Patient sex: M
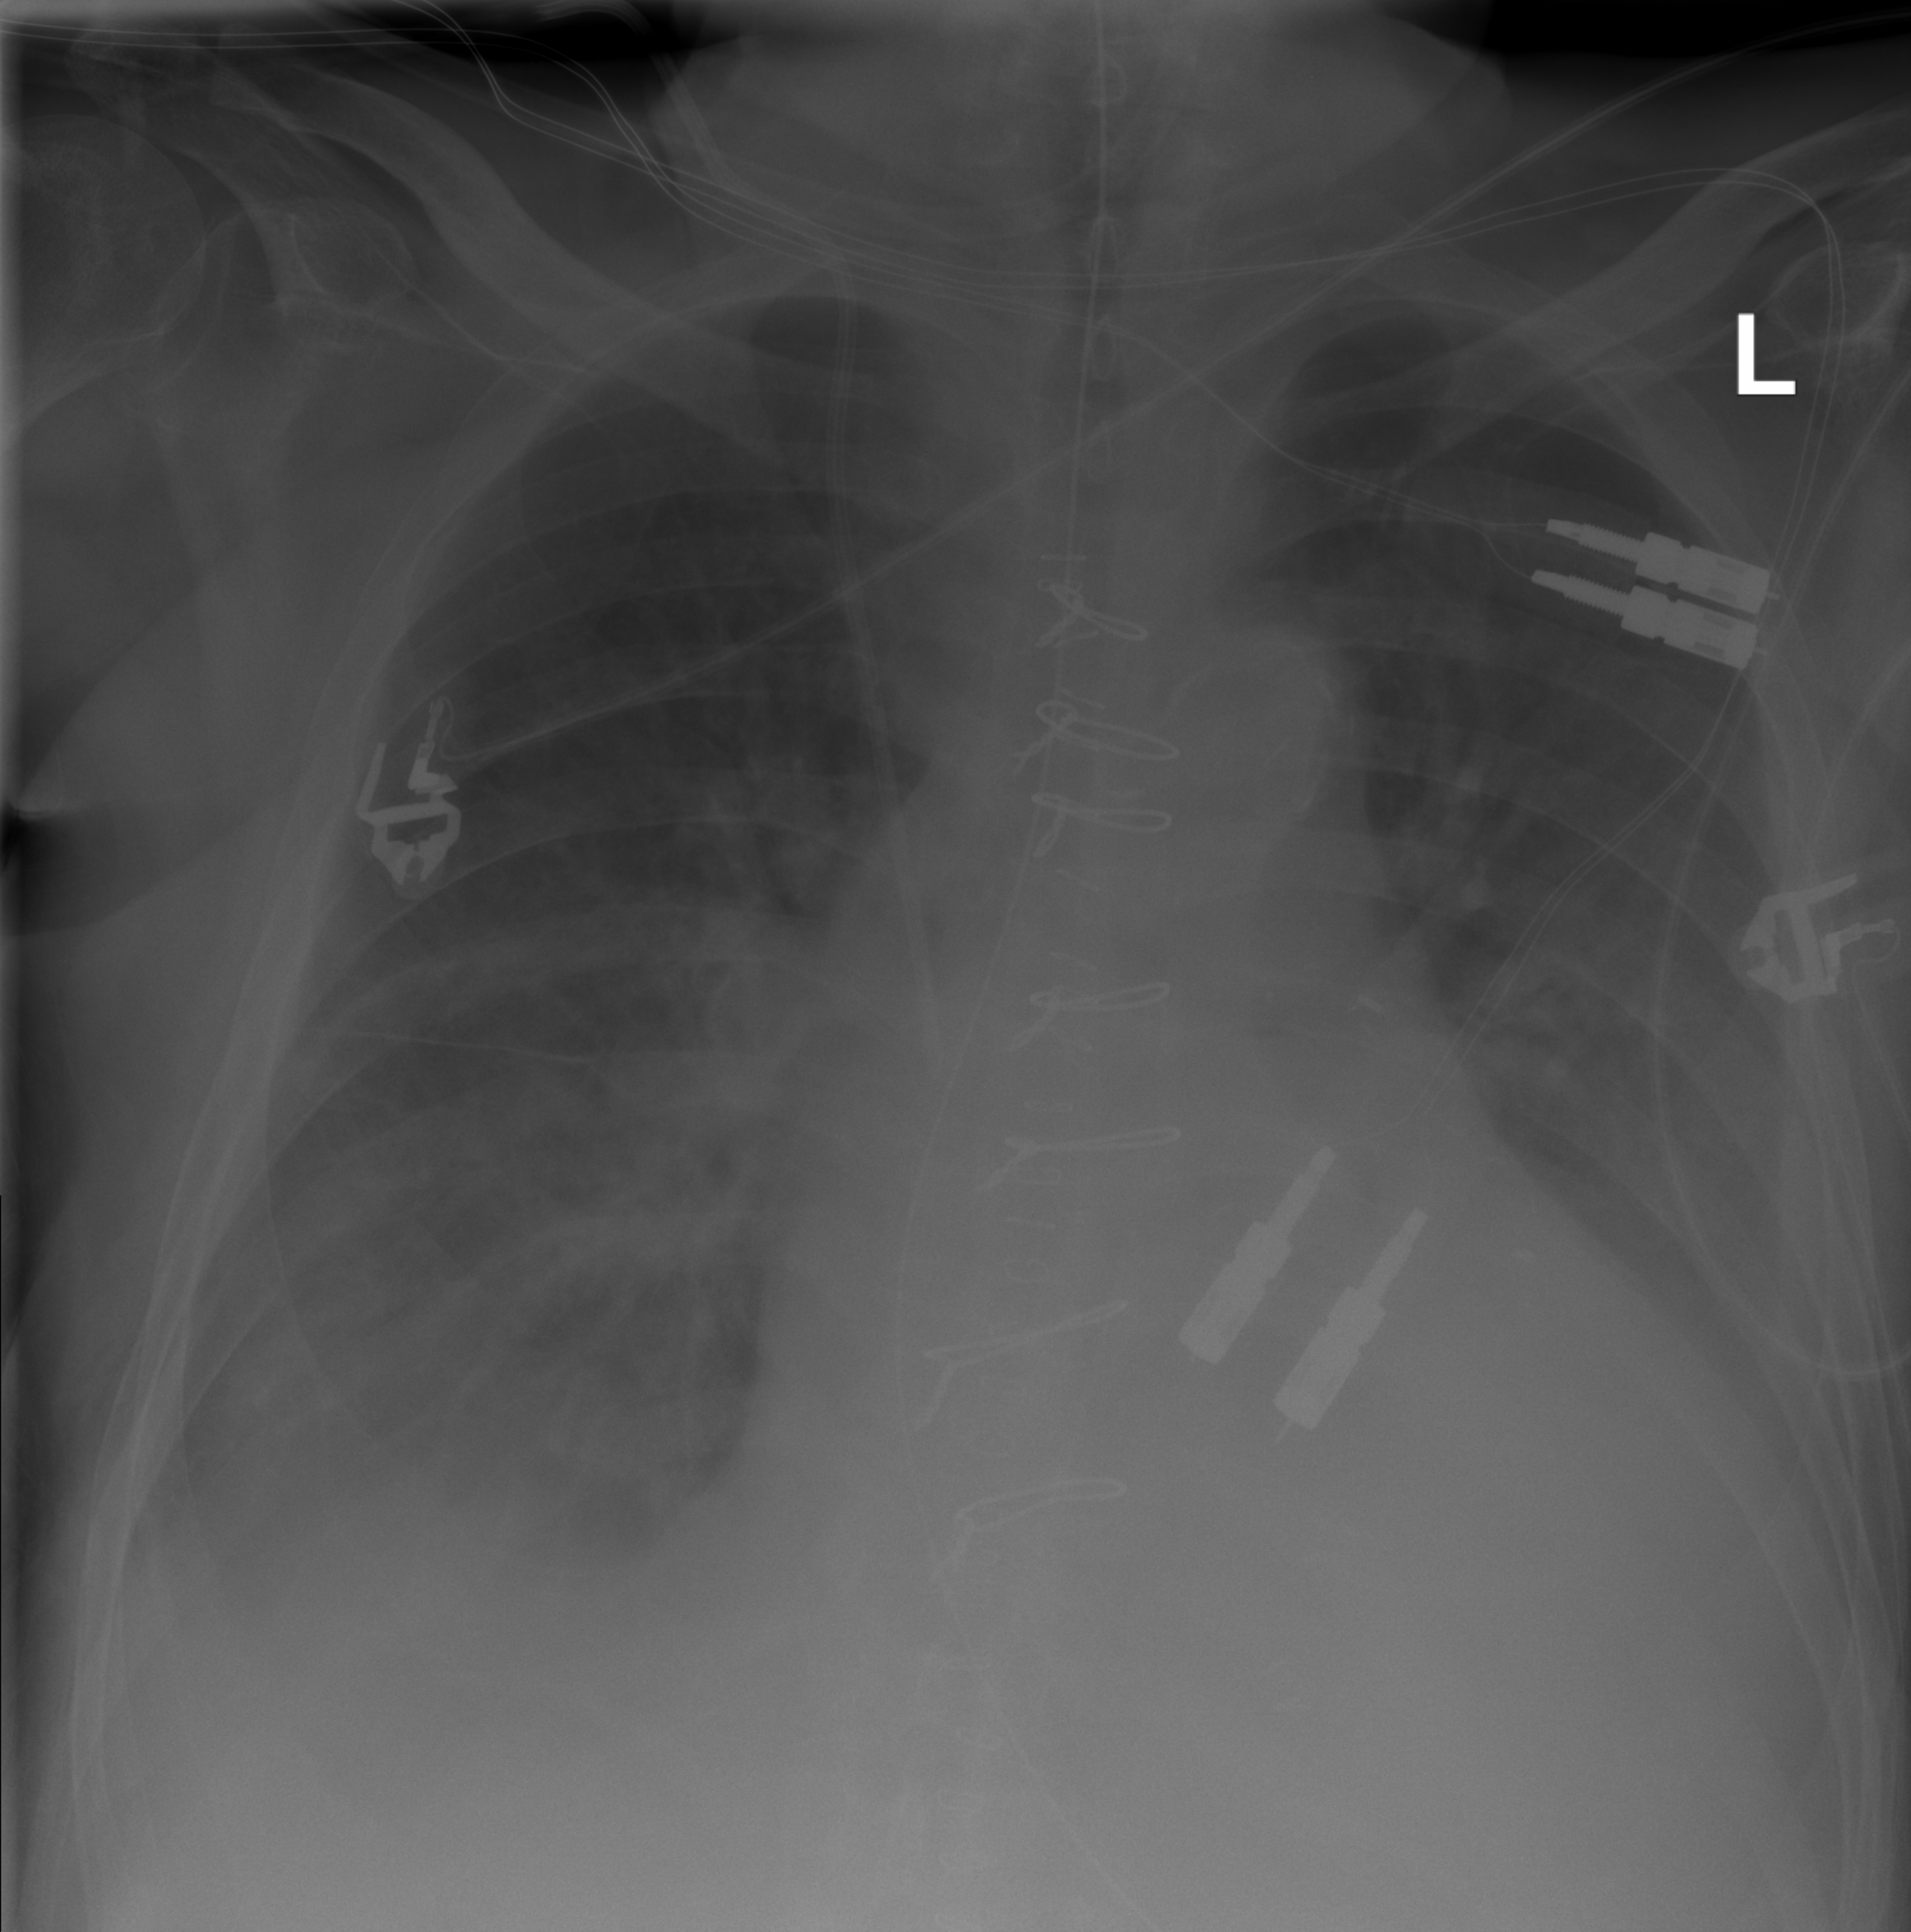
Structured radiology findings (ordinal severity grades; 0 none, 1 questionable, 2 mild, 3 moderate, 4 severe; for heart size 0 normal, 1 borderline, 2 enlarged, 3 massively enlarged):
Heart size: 2
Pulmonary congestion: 0
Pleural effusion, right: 2
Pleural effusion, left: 2
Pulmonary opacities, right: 0
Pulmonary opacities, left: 0
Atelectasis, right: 0
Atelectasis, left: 0